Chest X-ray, PA view. Patient: 28 years old, sex M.
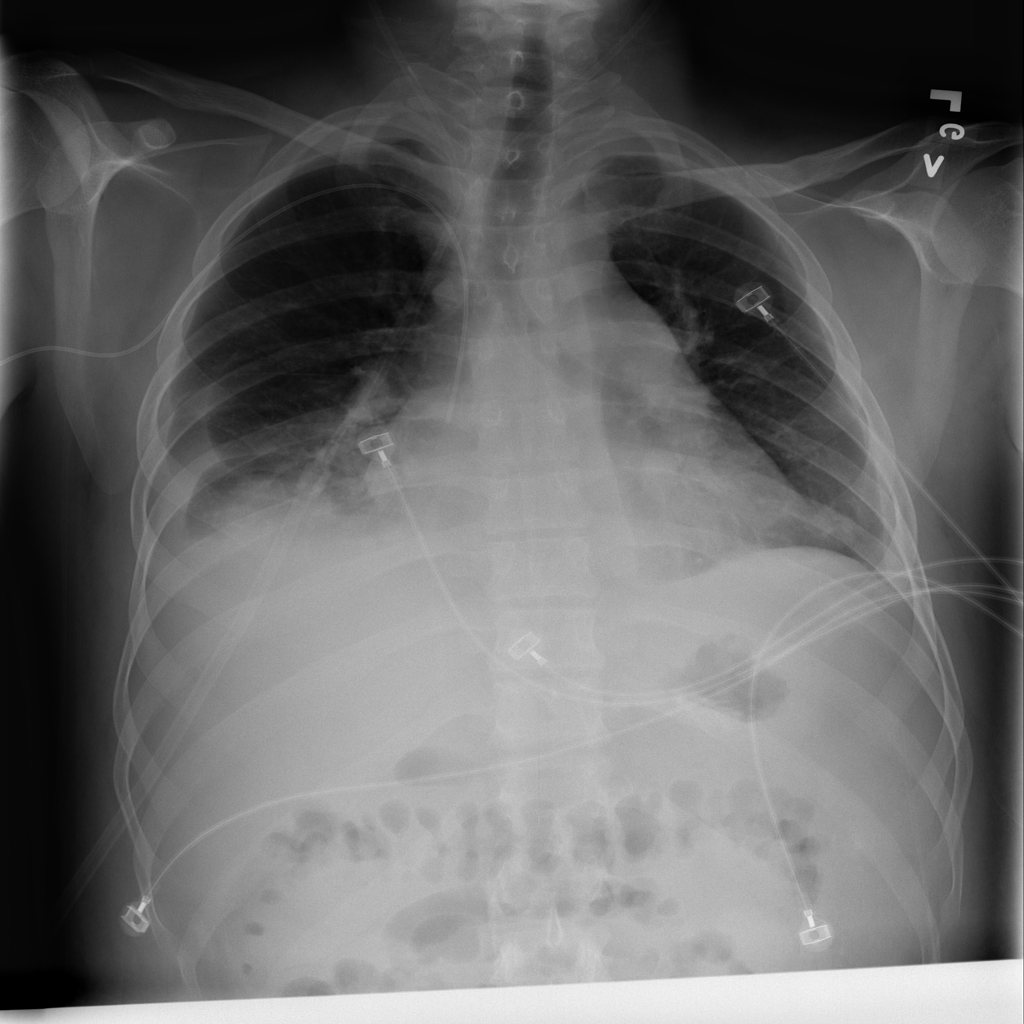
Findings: Effusion